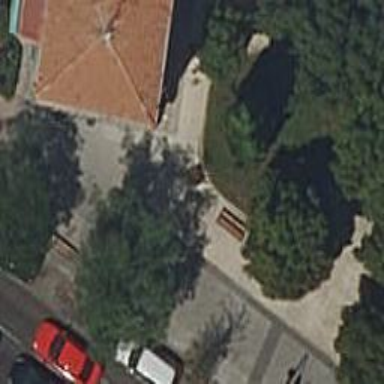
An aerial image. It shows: Bench for seating.